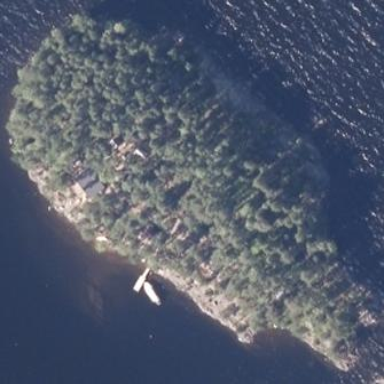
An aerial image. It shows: Islet surrounded by woodland.